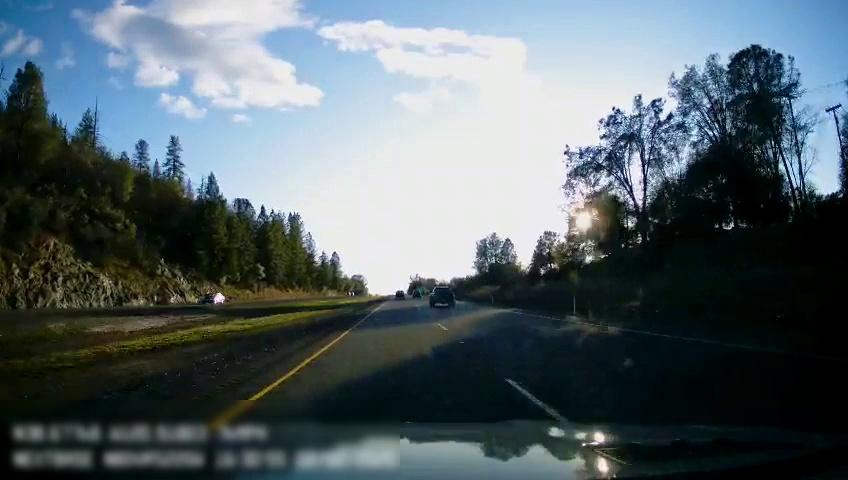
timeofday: Day
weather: Sunny
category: Drivable Space
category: Drivable Space
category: Vehicles | Car
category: Vehicles | Truck
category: Vehicles | Car
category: Vehicles | SUV
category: Lanes | Current Lane
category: Lanes | Current Lane
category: Lanes | Alternate Lane